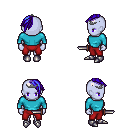
a pixel art fantasy rpg character, female body template, dark elf, purple skin, teal long-sleeve shirt, red pants, blue long mohawk hairstyle, iron tiara, metal boots, dagger, four views (front, back, left, right), 2x2 character sprite sheet, small pixel art, hard edges, no anti-aliasing